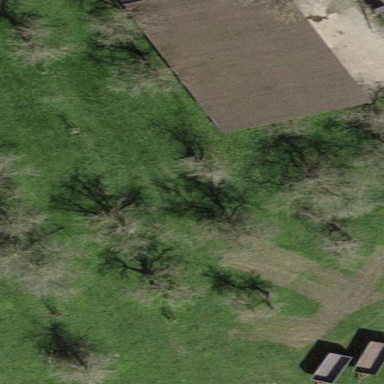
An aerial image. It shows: Orchard.